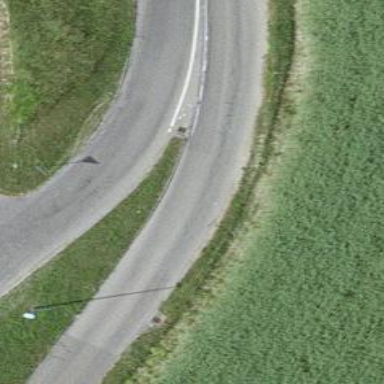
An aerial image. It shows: Tertiary road.